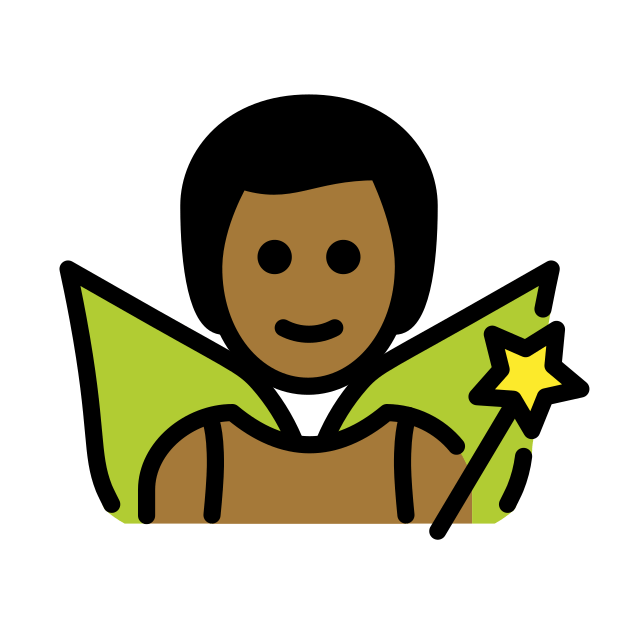
man fairy: medium-dark skin tone